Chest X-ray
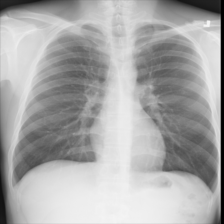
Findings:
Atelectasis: negative
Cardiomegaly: negative
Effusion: negative
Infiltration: negative
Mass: negative
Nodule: negative
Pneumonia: negative
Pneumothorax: negative
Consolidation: negative
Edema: negative
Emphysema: negative
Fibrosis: negative
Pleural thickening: negative
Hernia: negative